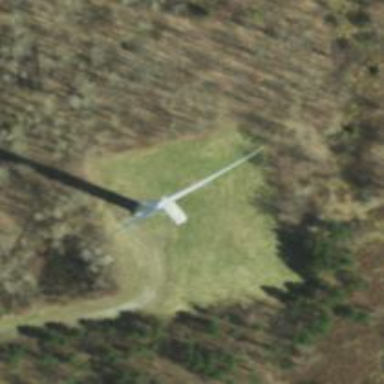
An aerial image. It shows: Wind generator in the form of horizontal axis wind turbine.